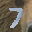
Label: 7